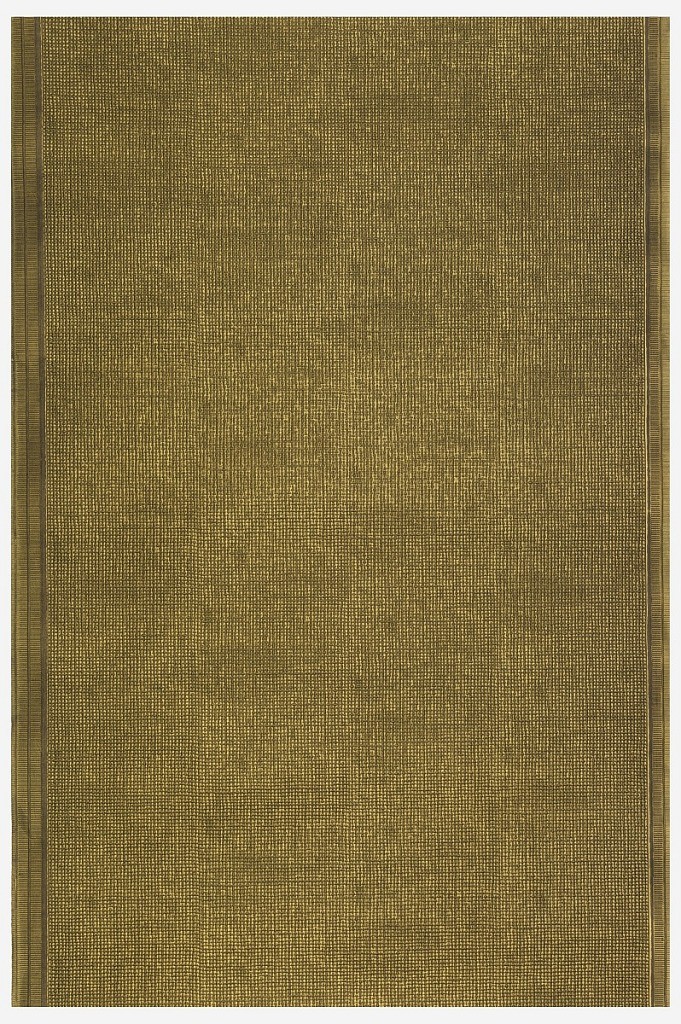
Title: Sidewall
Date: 1875–85
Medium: Embossed paper
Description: "Woven" netting-like textured ground edged on both sides in double bands of "grosgrain ribbon" stripes, in metallic brown and gold.